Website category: university
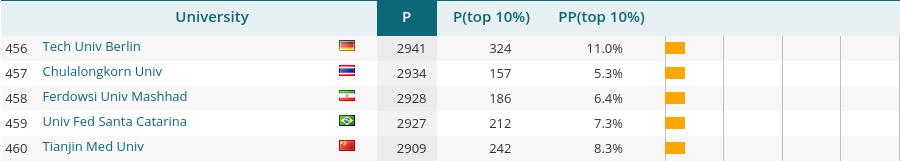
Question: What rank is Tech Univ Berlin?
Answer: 456

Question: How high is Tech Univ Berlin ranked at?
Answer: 456

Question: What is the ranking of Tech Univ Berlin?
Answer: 456

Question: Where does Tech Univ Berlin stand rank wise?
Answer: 456

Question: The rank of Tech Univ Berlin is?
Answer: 456

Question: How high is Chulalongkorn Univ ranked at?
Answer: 457

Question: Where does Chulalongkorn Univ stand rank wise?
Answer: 457

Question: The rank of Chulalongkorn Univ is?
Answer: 457

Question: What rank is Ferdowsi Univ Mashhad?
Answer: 458

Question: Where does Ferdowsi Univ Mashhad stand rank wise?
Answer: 458

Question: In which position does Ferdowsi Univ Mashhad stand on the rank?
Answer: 458

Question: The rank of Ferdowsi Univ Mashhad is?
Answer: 458

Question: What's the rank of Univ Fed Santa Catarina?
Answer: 459

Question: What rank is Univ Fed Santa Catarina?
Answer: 459

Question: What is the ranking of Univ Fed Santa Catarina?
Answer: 459

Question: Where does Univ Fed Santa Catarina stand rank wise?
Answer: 459

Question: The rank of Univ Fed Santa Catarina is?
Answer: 459

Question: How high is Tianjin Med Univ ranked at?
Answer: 460

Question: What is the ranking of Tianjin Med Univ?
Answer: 460

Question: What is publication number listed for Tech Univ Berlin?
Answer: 2941

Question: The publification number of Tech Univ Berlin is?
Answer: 2941

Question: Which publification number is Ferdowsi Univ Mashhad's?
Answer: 2928

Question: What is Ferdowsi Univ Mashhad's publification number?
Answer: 2928

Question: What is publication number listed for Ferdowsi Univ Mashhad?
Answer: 2928

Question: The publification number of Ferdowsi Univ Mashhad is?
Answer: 2928

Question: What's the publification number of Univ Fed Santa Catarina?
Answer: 2927

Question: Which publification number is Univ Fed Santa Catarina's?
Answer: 2927

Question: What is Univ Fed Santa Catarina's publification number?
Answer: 2927

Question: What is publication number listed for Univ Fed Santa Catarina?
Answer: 2927

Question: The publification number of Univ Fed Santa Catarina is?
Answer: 2927

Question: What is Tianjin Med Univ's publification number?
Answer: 2909

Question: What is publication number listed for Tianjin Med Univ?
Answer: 2909

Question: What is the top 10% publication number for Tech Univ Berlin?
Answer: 324

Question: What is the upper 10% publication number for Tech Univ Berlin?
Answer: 324

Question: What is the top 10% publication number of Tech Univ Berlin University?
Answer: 324

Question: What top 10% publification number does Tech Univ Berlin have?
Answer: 324

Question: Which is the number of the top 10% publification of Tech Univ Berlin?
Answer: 324

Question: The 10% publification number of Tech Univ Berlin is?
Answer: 324

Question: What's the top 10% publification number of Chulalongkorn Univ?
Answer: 157

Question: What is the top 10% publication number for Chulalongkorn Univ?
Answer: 157

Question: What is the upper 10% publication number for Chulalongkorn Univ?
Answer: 157

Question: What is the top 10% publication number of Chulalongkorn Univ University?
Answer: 157

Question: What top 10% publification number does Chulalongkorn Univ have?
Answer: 157

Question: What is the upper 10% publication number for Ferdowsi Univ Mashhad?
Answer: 186

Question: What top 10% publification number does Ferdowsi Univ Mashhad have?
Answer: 186

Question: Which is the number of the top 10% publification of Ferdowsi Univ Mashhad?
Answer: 186

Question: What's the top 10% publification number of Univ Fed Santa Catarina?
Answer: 212

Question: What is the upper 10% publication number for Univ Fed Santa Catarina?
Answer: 212

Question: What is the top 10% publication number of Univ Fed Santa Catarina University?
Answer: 212

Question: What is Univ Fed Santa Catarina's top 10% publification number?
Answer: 212

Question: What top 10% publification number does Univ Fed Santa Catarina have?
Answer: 212

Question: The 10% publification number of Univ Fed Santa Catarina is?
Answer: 212

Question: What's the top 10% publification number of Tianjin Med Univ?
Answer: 242

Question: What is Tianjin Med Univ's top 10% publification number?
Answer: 242

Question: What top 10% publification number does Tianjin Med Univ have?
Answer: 242

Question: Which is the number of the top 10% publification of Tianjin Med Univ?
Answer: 242

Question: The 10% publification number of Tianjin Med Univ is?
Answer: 242

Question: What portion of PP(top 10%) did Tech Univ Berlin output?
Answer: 11.0%

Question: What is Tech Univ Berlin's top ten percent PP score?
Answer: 11.0%

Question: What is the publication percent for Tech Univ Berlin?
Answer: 11.0%

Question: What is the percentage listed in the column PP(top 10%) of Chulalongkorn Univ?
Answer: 5.3%

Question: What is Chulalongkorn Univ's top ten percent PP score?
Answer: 5.3%

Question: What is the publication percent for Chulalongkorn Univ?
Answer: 5.3%

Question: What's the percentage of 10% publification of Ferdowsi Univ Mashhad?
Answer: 6.4%